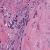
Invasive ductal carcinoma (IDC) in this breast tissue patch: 1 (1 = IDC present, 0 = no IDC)